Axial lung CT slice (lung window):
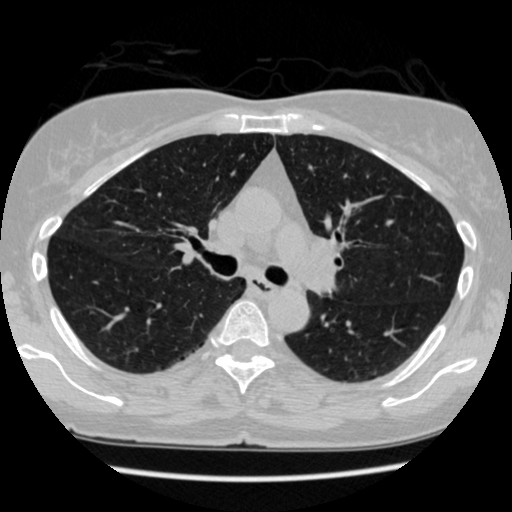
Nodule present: no